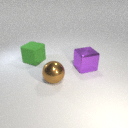
large brown metal sphere to the left of large purple metal cube